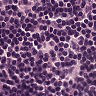
Metastatic tissue present: no